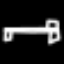
Label: bed